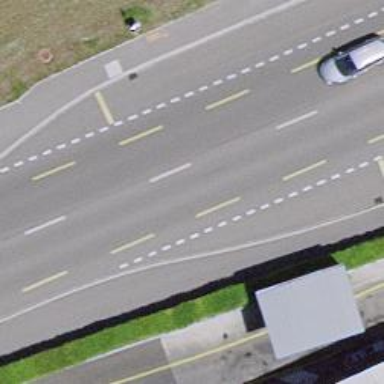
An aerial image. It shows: Public transport stop position.